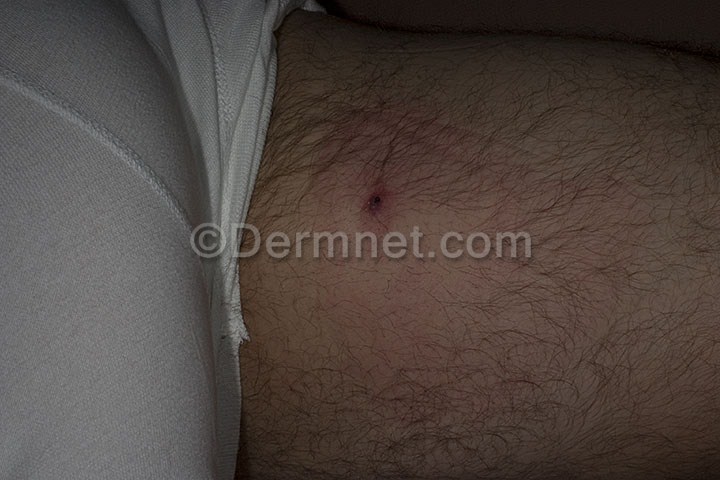
Disease: Scabies Lyme Disease and other Infestations and Bites